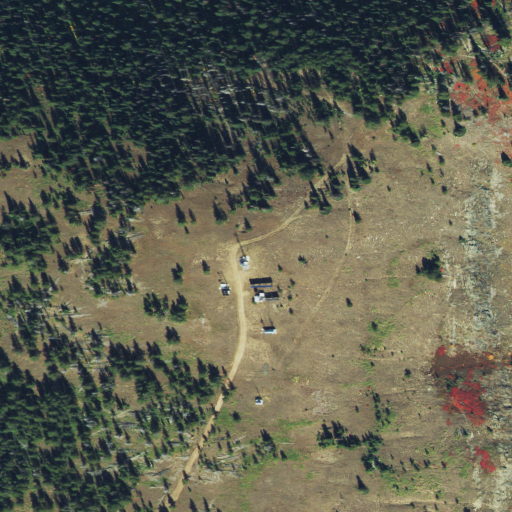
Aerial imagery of mountain in Idaho named Iron Mountain containing evergreen forest and shrub